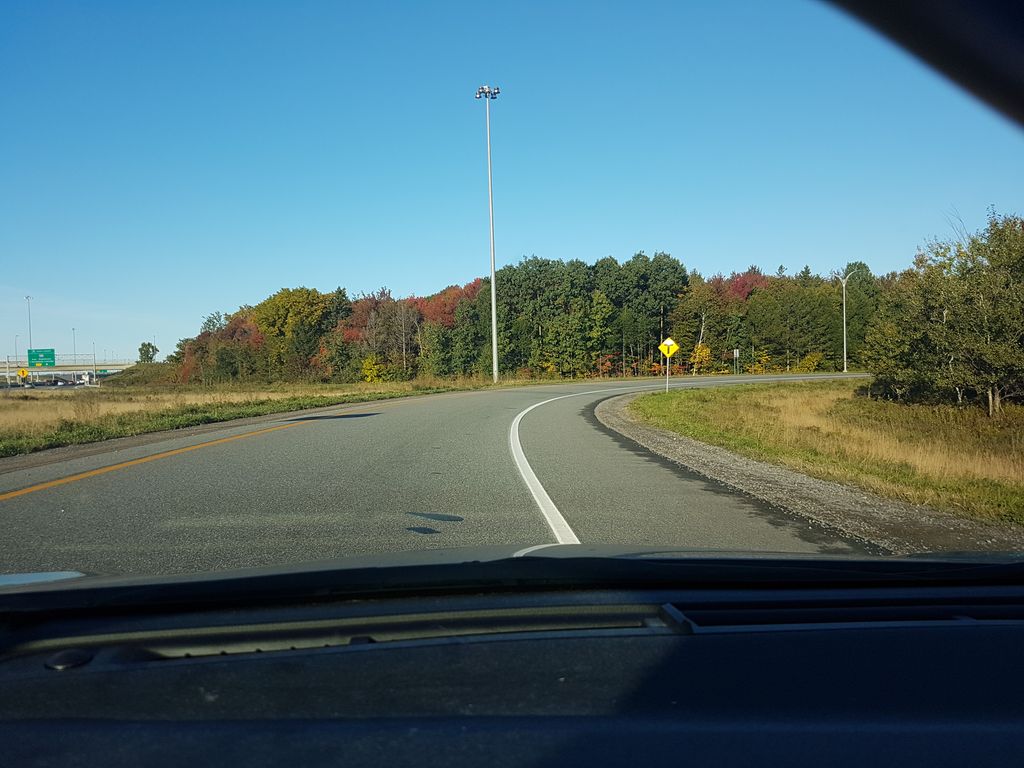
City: quebec_city